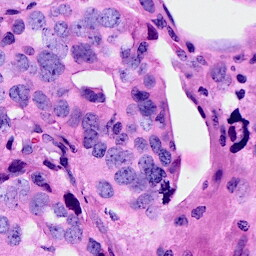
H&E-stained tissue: Breast